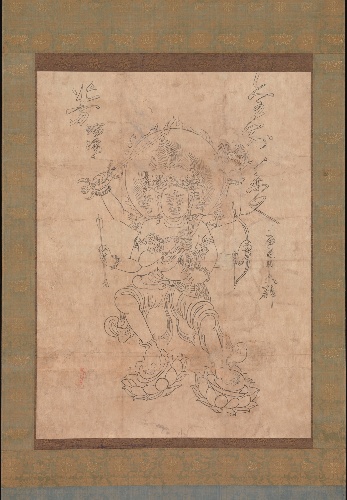
Title: 金剛夜叉明王|Kongōyasha Myōō
Date: 12th century
Object type: Hanging scroll
Classification: Paintings
Medium: Hanging scroll; ink on paper
Culture: Japan
Period: Heian period (794–1185)
Dimensions: Image: 28 3/8 x 21 1/4 in. (72.1 x 54 cm)
Overall with mounting: 65 5/8 x 26 1/2 in. (166.7 x 67.3 cm)
Overall with knobs: 65 5/8 x 28 5/8 in. (166.7 x 72.7 cm)
Department: Asian Art
Credit line: The Harry G. C. Packard Collection of Asian Art, Gift of Harry G. C. Packard, and Purchase, Fletcher, Rogers, Harris Brisbane Dick, and Louis V. Bell Funds, Joseph Pulitzer Bequest, and The Annenberg Fund Inc. Gift, 1975
Accession year: 1975
Repository: Metropolitan Museum of Art, New York, NY
Tags: Bow and Arrow|Kings|Buddhism|Swords